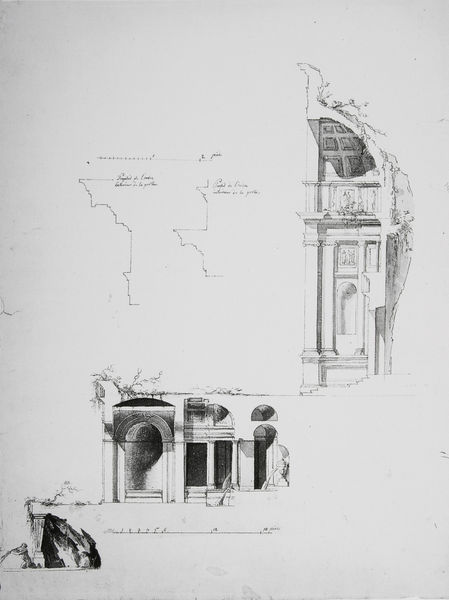
Titel: Schnitt der Grotte, des Nymphaeums und der zentralen Nische der Villa del Pigneto, Rom
Künstler: Louis-Jean Desprez
Standort: Stockholm
Institution: Nationalmuseum
Schlagwörter: blätter, dunkel, schatten, weiß, äste, ausschnitt, fenster, grau, hell, holz, licht, pfeiler, profil, schwarz, skizze, säule, säulen, tür, zeichnung, dach, gebäude, gras, haus, architektur, rahmen, sockel, stein, brüstung, kirche, decke, blatt, pflanzen, höhle, kreis, turm, amphore, ranken, vase, balkon, terrasse, schrift, papier, bogen, fassade, italien, studie, fels, grafik, graphik, linien, türe, dielen, pilaster, rundbogen, kuppel, treppe, vorsprung, detail, seitenansicht, geländer, stufen, tor, umriss, bögen, verfall, eingang, gewölbe, antike, balustrade, kohle, linear, schnitt, schwarz weiß, seite, text, beschriftung, worte, bleistift, ruinen, entwurf, kapitelle, kapitell, studien, fries, portal, tore, öffnung, gesims, grotte, frontansicht, plan, tempel, kasetten, kassetten, kassettendecke, konche, muschel, wei?, studium, entwürfe, skizzen, reliefs, querschnitt, schwar, laube, beschreibung, legende, gebälk, grundriss, massstab, vorsprünge, aufriss, kasettendecke, gesimse, notizen, maße, maß, podes, baukunst, wörter, architketur, erläuterung, skizziert, zecihnung, guarini, antikenstudium, geims, schrtift, skizzenbuck, profilzeichnung, pflanzen#